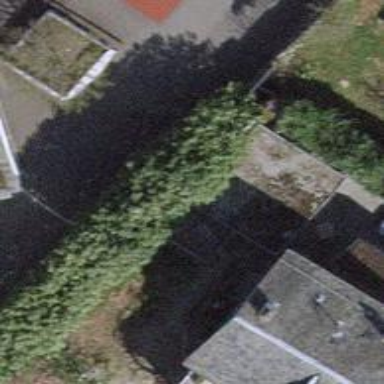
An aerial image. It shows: View of roof of building.